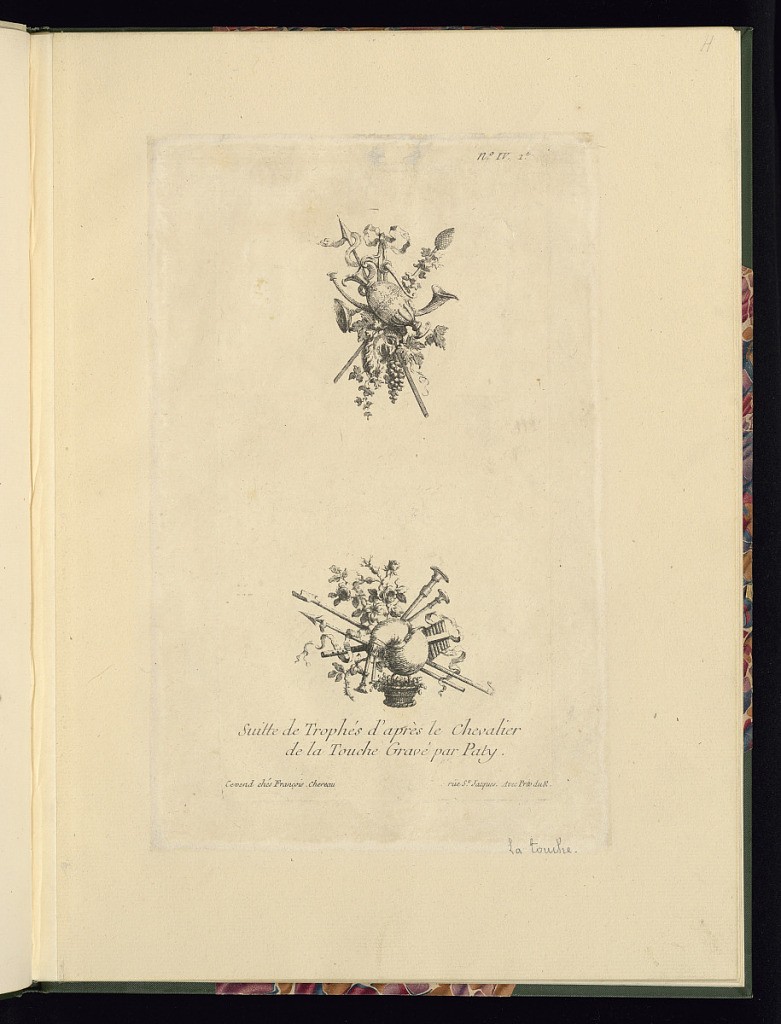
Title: Title Page and Two Trophy Designs
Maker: Jacques Ignace de Latouche, French, 1694 – 1781
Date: ca. 1750
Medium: Etching and engraving on paper
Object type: Print
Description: Title page and two ornamental trophy designs. The top includes an ewer, spear, a snake, a horn, grapes and vine leaves, all hanging from ribbons. The bottom includes a basket of flowers, roses, spears, flute, ribbons, and a musette (bagpipe). The plate is titled, signed, and numbered.